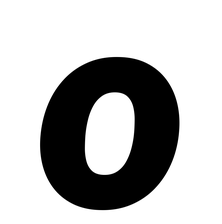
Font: Roboto-Italic_Black_Italic